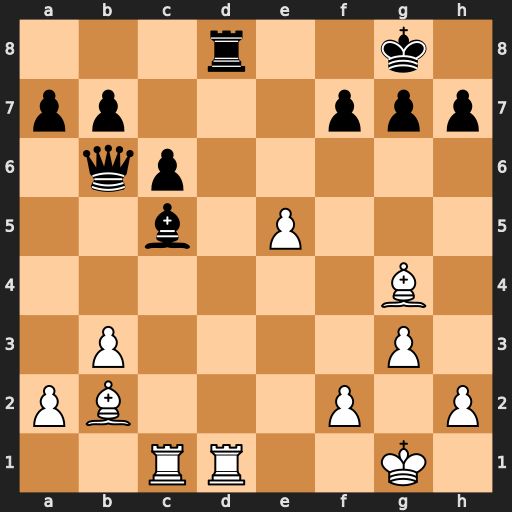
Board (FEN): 3r2k1/pp3ppp/1qp5/2b1P3/6B1/1P4P1/PB3P1P/2RR2K1
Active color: w
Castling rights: -
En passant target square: -
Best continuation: Rxd8+ Qxd8 Rxc5